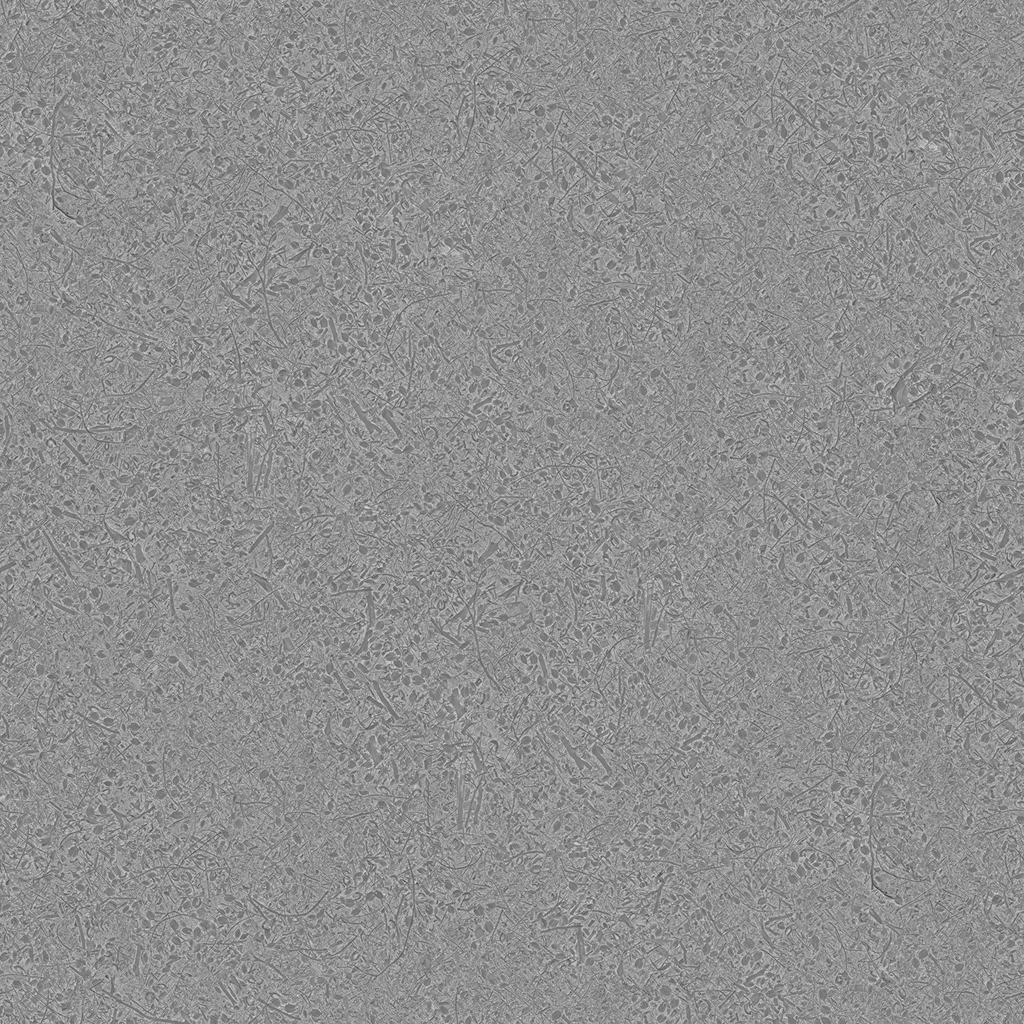
Texture map type: Roughness